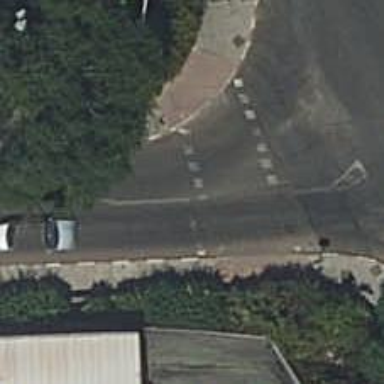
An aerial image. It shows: Road with traffic signals at the crossing.